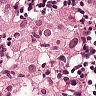
Metastatic tissue present: yes